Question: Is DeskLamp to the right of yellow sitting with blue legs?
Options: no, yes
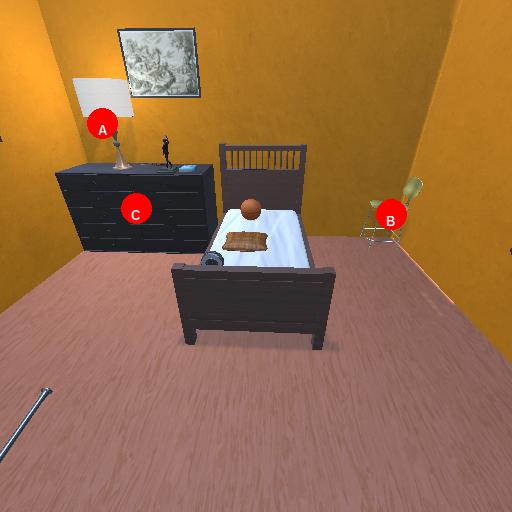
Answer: no